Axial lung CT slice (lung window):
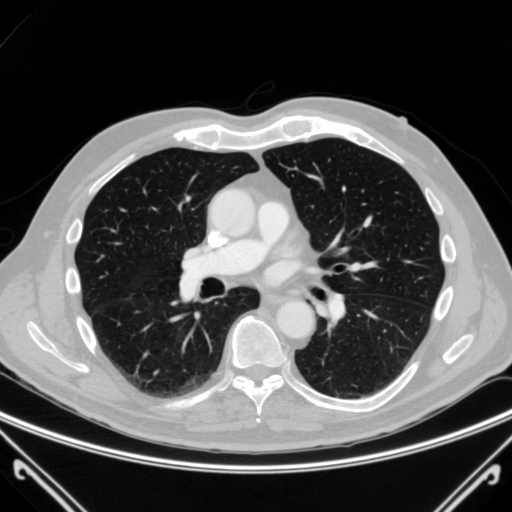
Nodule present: no